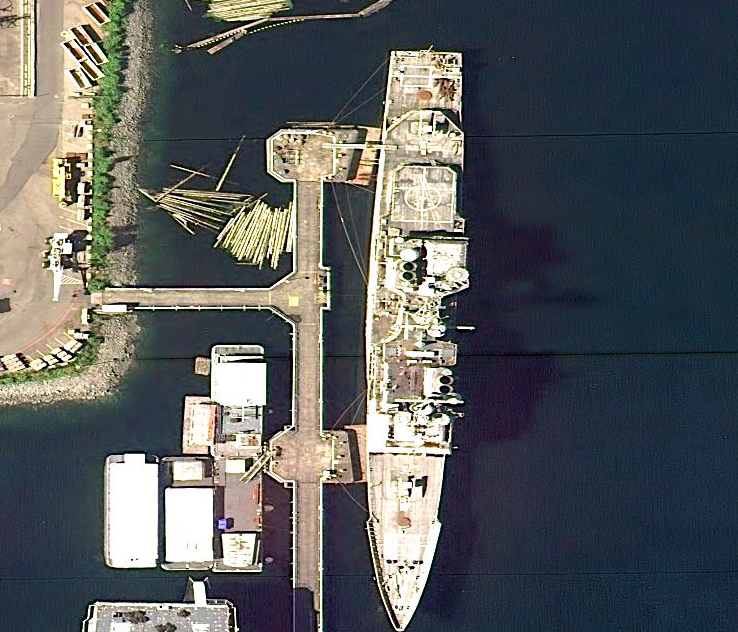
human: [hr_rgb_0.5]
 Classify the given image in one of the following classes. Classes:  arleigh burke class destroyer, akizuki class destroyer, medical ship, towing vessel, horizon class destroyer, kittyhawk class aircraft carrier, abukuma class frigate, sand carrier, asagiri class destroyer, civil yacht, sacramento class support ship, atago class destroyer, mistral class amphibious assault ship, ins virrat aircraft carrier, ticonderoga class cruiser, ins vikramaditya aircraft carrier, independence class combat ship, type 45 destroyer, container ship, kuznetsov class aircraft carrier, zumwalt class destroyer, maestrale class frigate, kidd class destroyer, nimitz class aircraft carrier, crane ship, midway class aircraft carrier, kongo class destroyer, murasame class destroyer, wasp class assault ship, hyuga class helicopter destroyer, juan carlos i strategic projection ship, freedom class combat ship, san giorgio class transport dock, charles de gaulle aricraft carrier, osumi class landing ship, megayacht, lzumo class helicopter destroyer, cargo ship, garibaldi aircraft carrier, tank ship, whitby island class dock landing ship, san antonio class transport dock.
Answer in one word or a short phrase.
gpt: Ticonderoga class cruiser